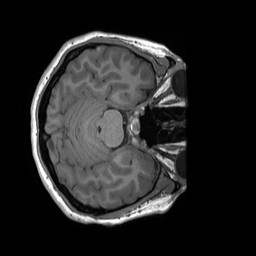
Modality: T1w
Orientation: axial
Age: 24
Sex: female
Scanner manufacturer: siemens
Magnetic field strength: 3 T
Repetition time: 1.8 s
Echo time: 0.00232 s